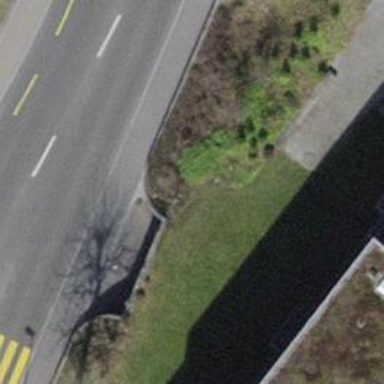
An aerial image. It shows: Retaining wall.